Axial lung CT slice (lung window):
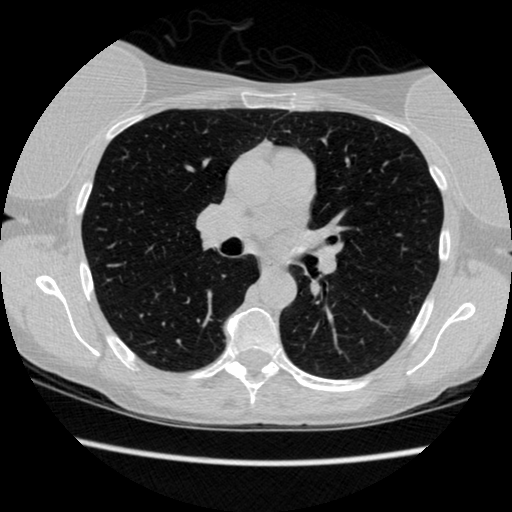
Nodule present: no